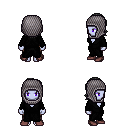
a pixel art fantasy rpg character, female body template, dark elf, purple skin, gray robe, gold greaves, gray long bangs hairstyle, chain hood, maroon shoes, four views (front, back, left, right), 2x2 character sprite sheet, small pixel art, hard edges, no anti-aliasing